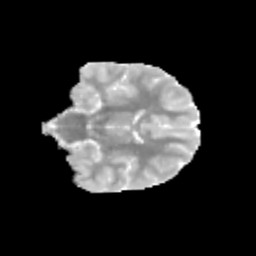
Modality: MD
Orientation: coronal
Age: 13
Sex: male
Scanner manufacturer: siemens
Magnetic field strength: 3 T
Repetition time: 3.8 s
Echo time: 0.07 s